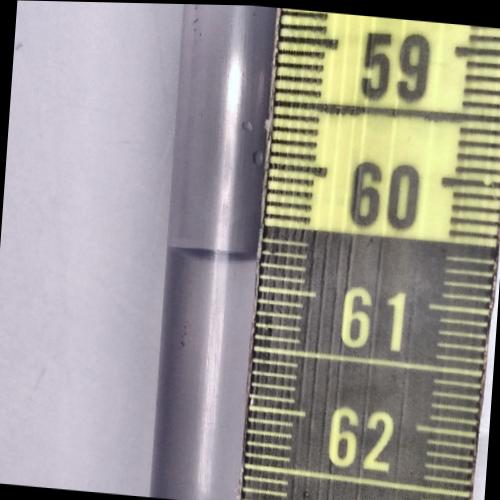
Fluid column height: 60.8 cm